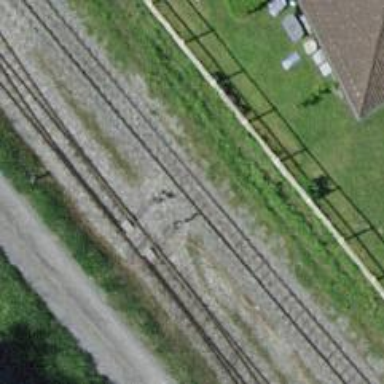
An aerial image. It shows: Railway switch.